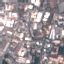
Land use / land cover: Industrial